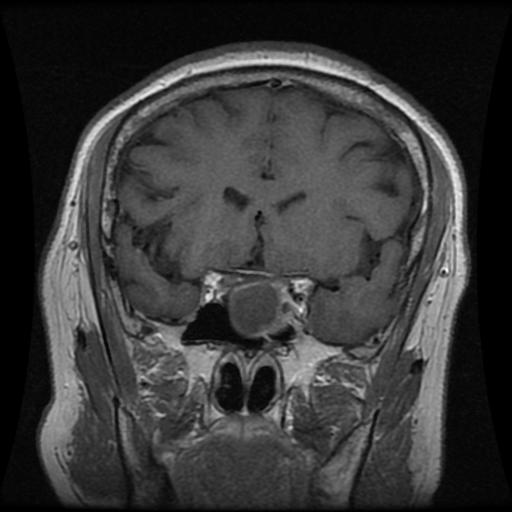
Label: pituitary